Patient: sex M, age 60
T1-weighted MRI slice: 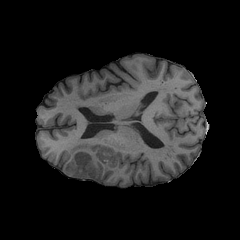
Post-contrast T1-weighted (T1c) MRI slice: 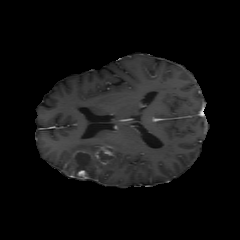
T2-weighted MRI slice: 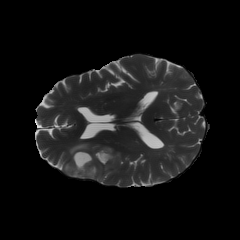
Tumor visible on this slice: yes
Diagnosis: Glioblastoma, IDH-wildtype
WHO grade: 4